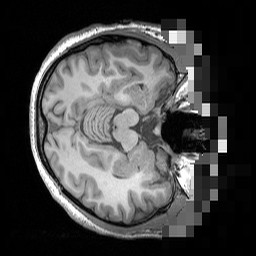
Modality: T1w
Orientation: axial
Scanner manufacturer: siemens
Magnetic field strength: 3 T
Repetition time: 1.5 s
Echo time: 0.00291 s